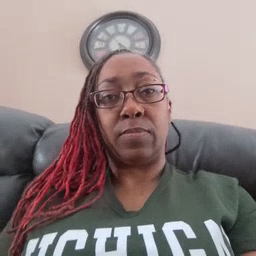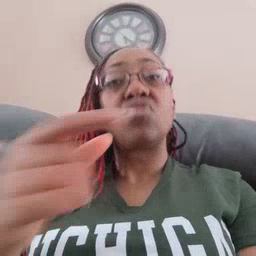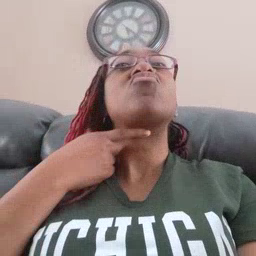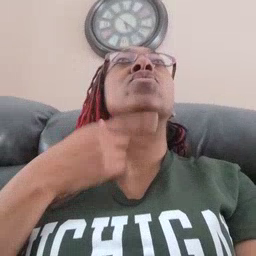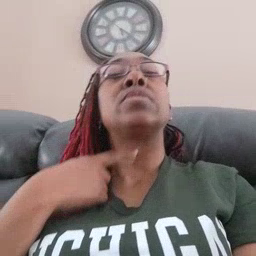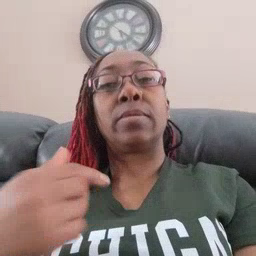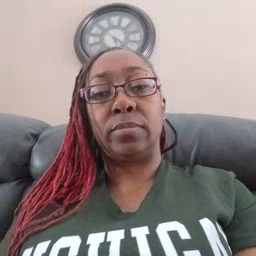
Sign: thirsty